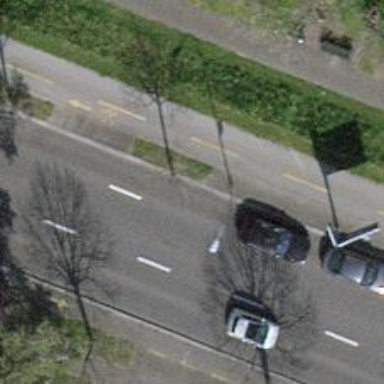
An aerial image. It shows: Avenue lined with trees.